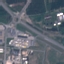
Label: Highway